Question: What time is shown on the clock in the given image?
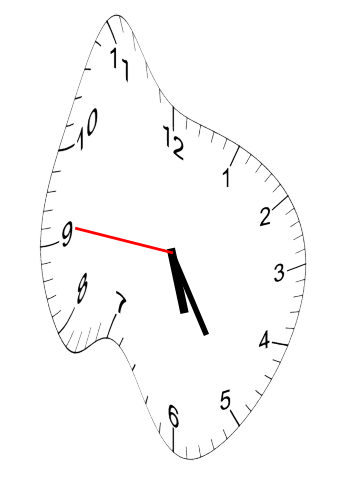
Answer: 05:24:46